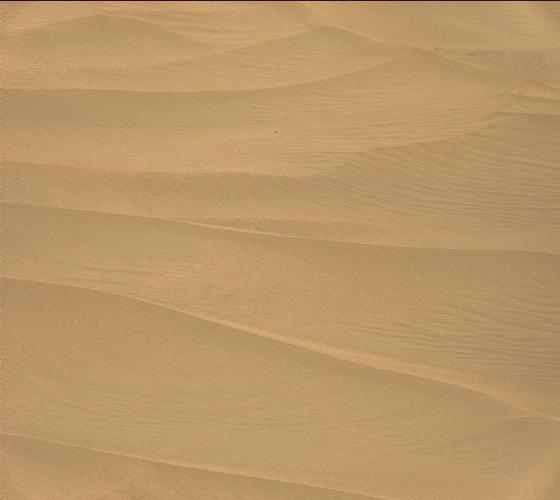
Terrain classes present: Gravel / Sand / Soil